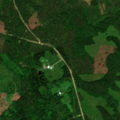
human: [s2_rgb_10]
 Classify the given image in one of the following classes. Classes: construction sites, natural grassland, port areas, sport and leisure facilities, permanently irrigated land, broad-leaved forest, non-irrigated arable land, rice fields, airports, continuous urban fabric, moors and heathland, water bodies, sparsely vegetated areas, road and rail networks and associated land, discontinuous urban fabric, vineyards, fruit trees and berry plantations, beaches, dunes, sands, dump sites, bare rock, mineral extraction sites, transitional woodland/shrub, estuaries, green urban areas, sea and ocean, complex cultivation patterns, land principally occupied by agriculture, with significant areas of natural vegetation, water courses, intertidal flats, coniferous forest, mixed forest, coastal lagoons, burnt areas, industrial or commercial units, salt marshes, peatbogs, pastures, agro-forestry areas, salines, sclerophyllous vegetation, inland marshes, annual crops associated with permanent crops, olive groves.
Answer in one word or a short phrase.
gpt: coniferous forest, mixed forest, transitional woodland/shrub